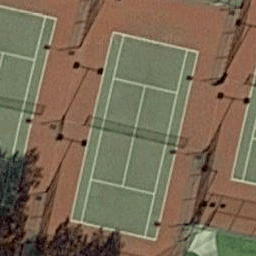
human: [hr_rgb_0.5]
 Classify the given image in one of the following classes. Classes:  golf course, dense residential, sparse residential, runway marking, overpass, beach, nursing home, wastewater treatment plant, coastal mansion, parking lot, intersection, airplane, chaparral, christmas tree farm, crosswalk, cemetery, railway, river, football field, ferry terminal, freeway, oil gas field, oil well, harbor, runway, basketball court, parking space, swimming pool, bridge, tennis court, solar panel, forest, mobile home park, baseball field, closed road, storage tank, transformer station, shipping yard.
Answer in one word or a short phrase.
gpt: tennis court